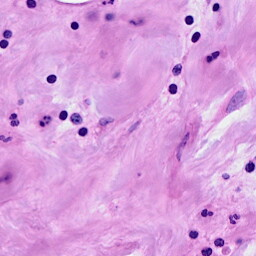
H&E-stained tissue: Breast